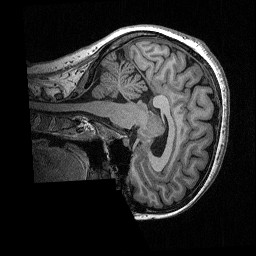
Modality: T1w
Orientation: sagittal
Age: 33
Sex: female
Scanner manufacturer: siemens
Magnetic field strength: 3 T
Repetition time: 2.3 s
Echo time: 0.00298 s